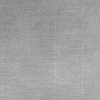
Atmospheric dust classification: dusty